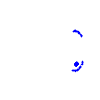
Particle: electron